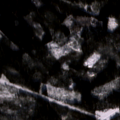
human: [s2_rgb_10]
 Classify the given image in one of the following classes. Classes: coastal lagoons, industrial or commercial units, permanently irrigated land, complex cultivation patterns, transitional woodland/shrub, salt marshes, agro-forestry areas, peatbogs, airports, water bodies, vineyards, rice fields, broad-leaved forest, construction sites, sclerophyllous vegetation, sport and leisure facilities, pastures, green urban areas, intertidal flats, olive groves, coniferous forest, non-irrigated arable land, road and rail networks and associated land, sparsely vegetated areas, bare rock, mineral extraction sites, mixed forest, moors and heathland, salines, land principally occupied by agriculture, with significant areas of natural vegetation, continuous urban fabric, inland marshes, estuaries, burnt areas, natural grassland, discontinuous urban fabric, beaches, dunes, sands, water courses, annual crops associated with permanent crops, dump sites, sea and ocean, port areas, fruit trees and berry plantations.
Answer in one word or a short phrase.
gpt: coniferous forest, mixed forest